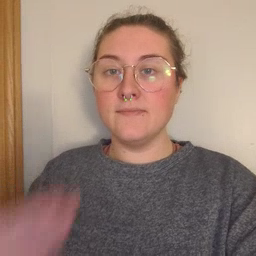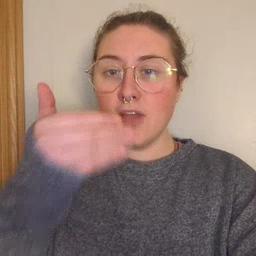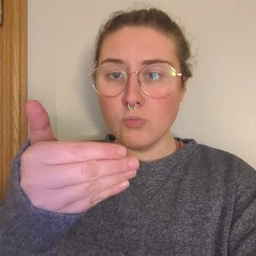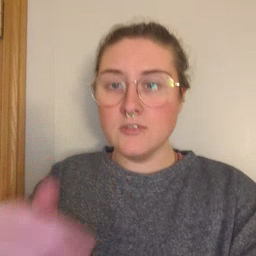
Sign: close